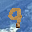
Label: 9